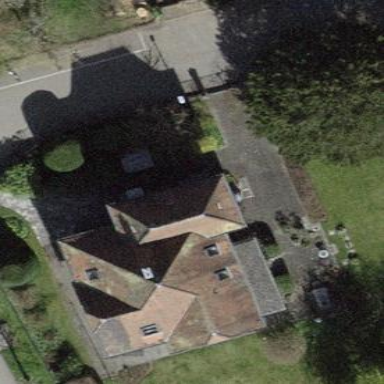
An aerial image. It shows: Building with tile roof.